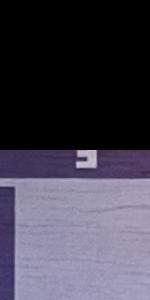
Label: Empty